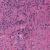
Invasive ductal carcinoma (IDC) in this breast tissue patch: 0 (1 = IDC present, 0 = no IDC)